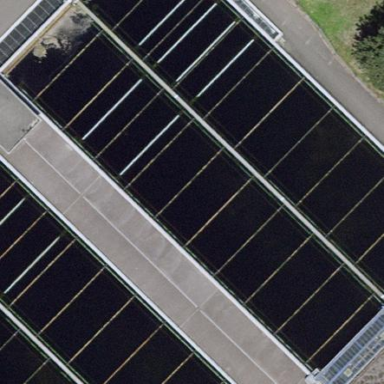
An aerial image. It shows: Body of wastewater.